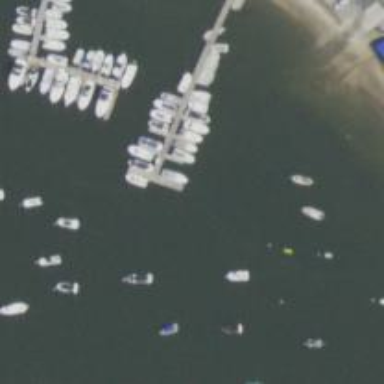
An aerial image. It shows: Commercial mooring pier.